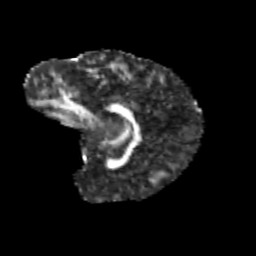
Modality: FA
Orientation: sagittal
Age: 11
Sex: female
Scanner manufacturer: siemens
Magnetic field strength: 3 T
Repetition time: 3.8 s
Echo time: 0.07 s